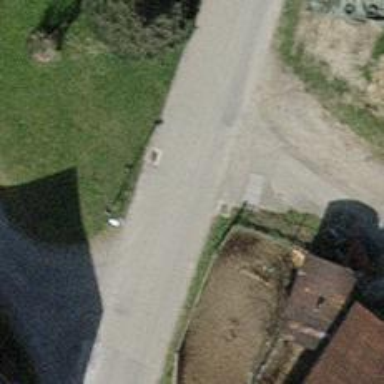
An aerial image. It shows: Asphalt road in residential area.